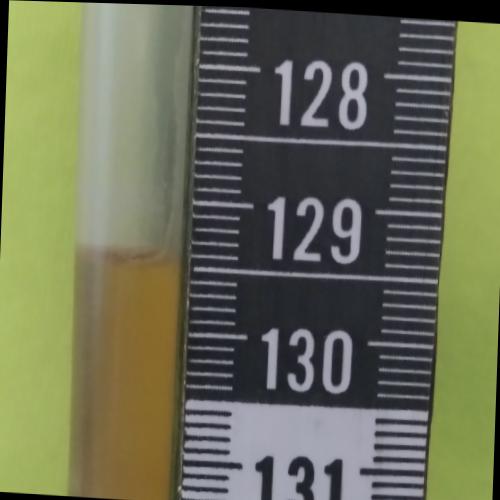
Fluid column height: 129.4 cm